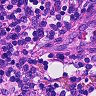
Metastatic tissue present: no